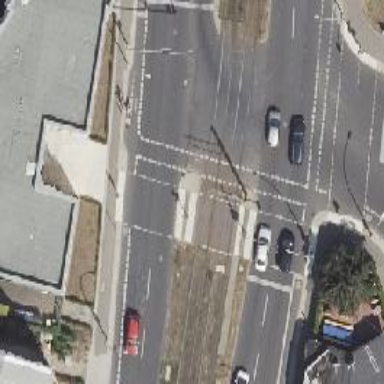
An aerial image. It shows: Tram crossing on the railway.